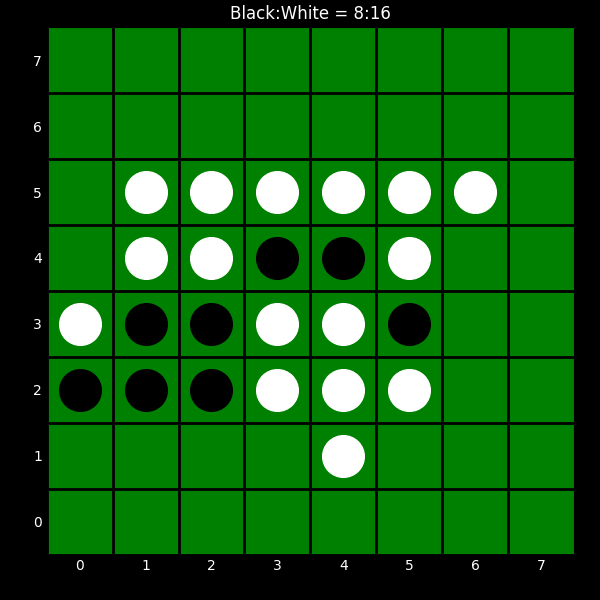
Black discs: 8
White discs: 16